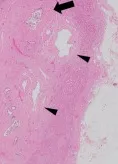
Architecture of the ectopic liver lobe. (b) An outflow bile duct (arrows) and medium-sized blood vessels (arrowheads) are seen, mimicking porta hepatis.
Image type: pathology (h&e)